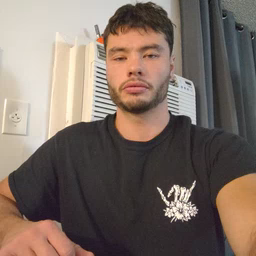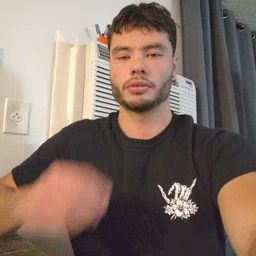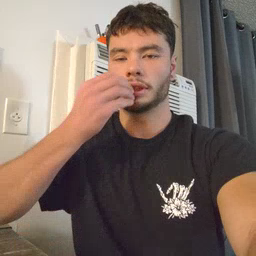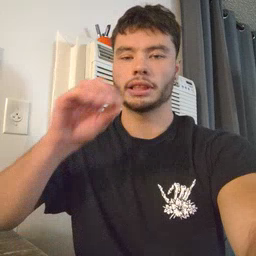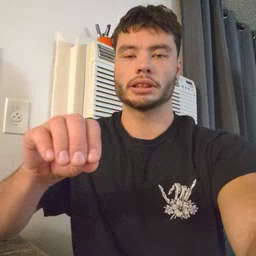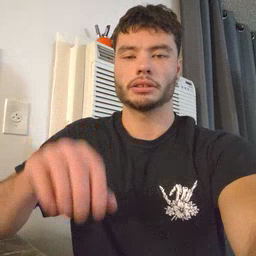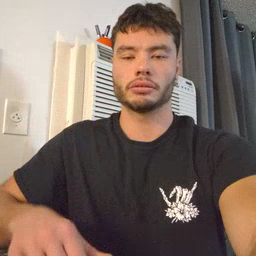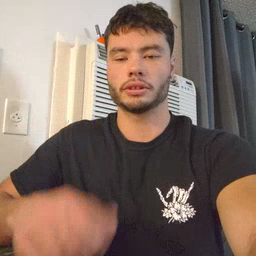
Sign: kiss